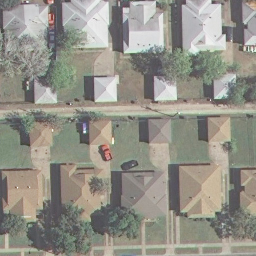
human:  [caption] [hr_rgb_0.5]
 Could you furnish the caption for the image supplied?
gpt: A medium residential area with a narrow road goes through this area .

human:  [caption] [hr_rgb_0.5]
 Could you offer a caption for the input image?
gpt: Many houses arranged neatly with plants surrounded in the medium residential area .

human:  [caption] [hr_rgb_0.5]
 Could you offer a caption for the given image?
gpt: It is a medium residential area .

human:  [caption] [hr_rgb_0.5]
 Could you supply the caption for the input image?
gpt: A medium residential area with many houses arranged neatly .

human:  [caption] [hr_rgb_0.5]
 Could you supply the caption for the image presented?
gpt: This is a medium residential area with a narrow road goes through this area .